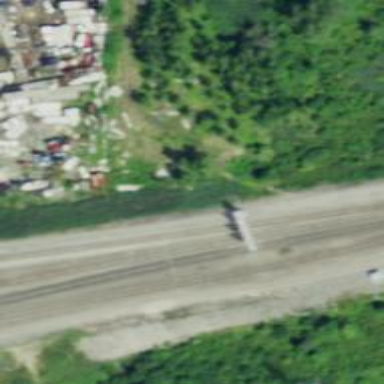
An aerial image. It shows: Railway signal.